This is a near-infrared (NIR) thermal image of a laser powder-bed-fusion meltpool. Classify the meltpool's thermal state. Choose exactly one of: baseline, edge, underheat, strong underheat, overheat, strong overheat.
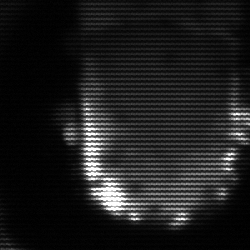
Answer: baseline